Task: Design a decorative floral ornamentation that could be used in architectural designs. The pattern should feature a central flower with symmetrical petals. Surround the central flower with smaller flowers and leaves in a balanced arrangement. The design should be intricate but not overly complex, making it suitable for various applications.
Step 905:
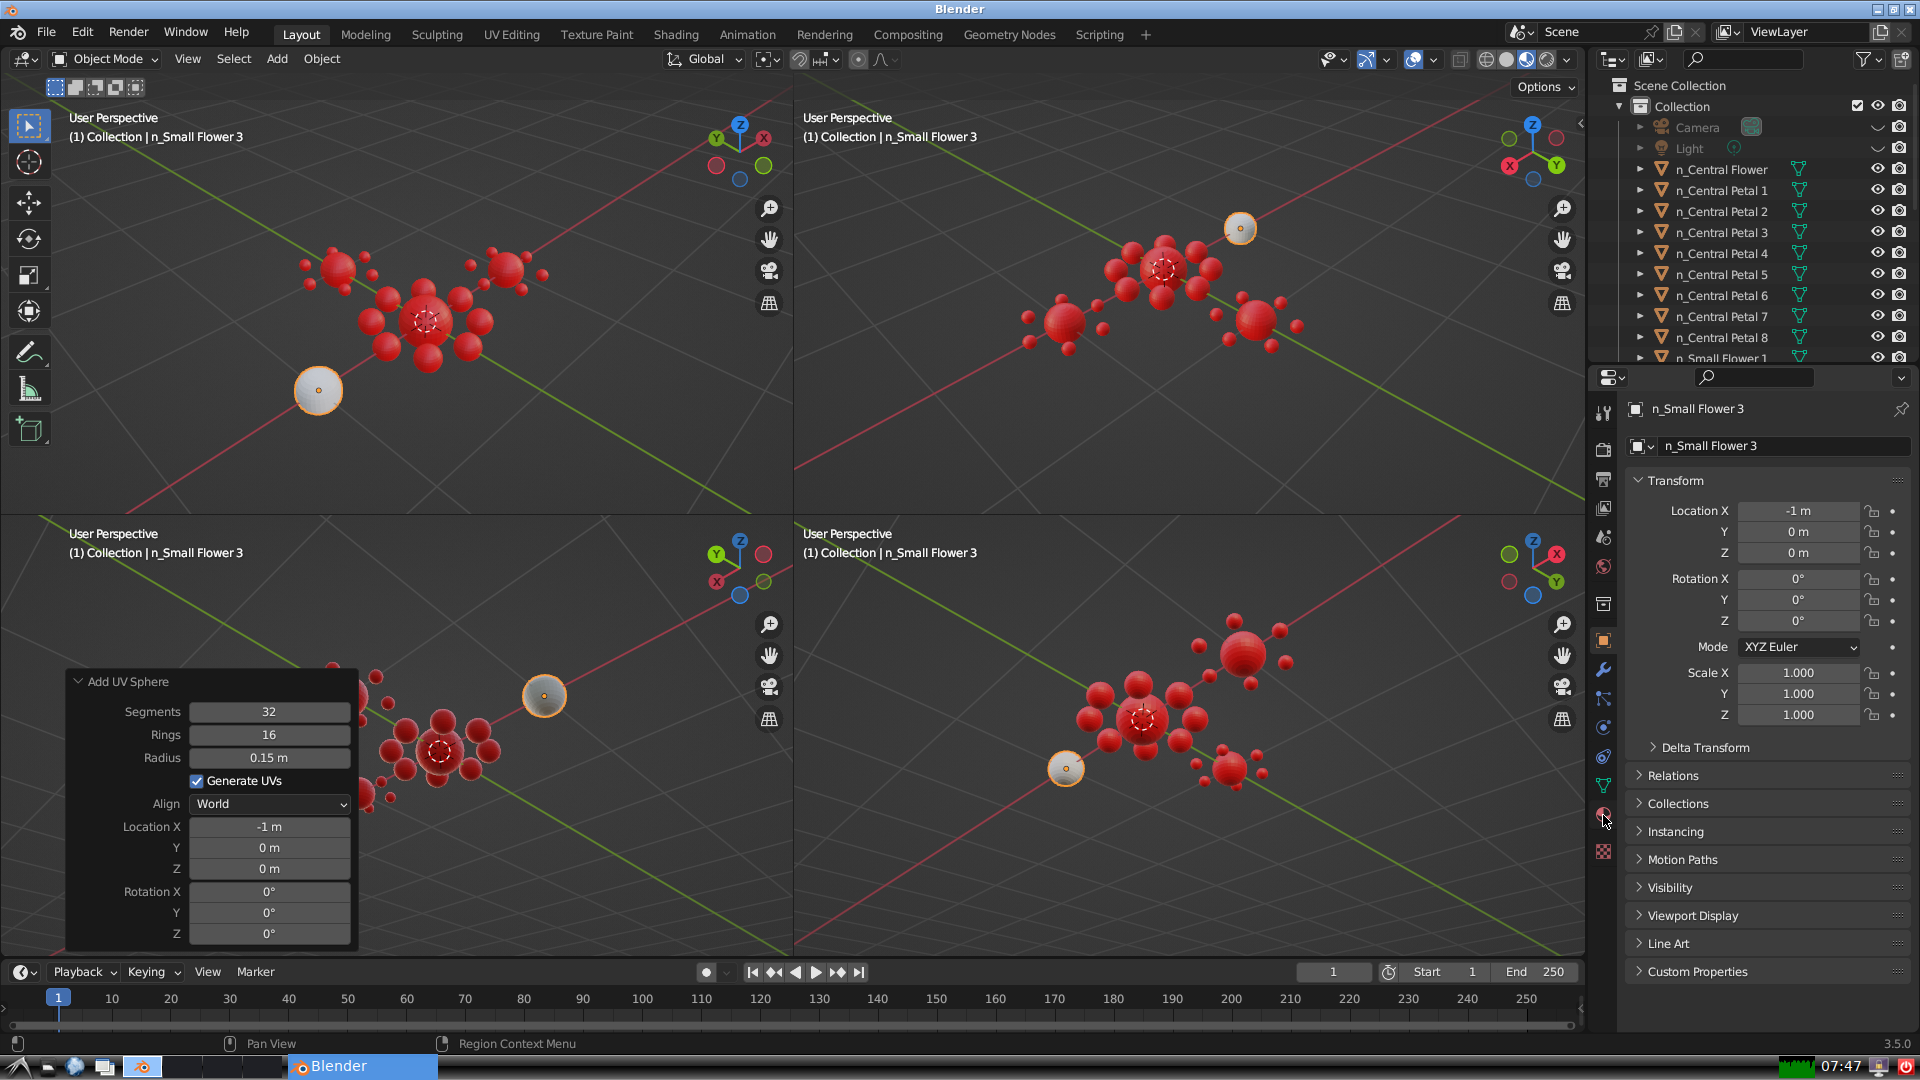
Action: click: no